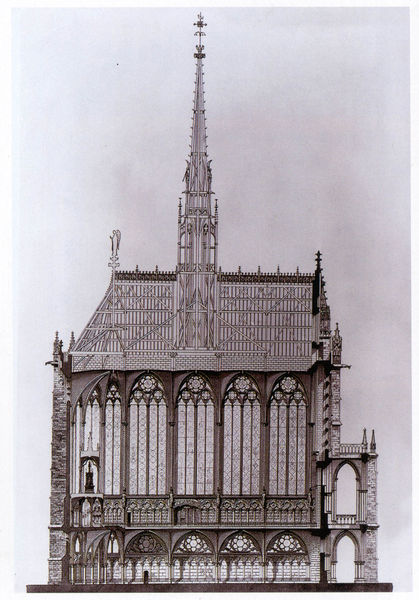
Titel: Sainte-Chapelle (Aufriß)
Künstler: Pierre de Montreuil
Standort: Paris
Institution: Sainte-Chapelle
Schlagwörter: himmel, weiß, wolken, kirchturm, braun, fenster, glas, grau, hintergrund, holz, schwarz, skizze, säulen, zeichnung, dach, gebäude, haus, alt, architektur, spitze, tot, kirche, gotik, reiter, turm, engel, statue, relief, papier, modell, bogen, fassade, mauer, ziegel, linien, weis, figuren, rundbogen, seitenansicht, fein, hoch, tor, zinnen, foto, fotografie, bögen, eingang, loggia, umgang, gerüst, gewölbe, kreuz, religion, türmchen, dom, detailliert, mauerwerk, schnitt, stich, seite, dachstuhl, entwurf, bleiglas, altar, arkaden, kathedrale, portal, skulpturen, statuen, gotisch, obergarden, rosette, spitzbogen, spitzbögen, rundbögen, konstruktion, chor, kapelle, vorderansicht, wetterfahne, plan, schnecken, filigran, gothik, streben, querschnitt, gothisch, sakral, wasserspeier, christentum, abbildung, rosetten, masswerk, lirche, basilika, gebälk, europa, grundriss, lisenen, aufriss, sockelzone, vorhalle, dachfirst, erdgeschoss, vierung, bogenfenster, strebewerk, zonen, neo, neogotik, strebepfeiler, dachreiter, ansichtskarte, halbbögen, wimperg, aufris, strebebogen, fiale, maswerk, windrose, figurengruppe, rekostruktion, nordseite, rosete, sainte chapelle, erntwurf, strenges nachobenstreben, windfahne, modeöö